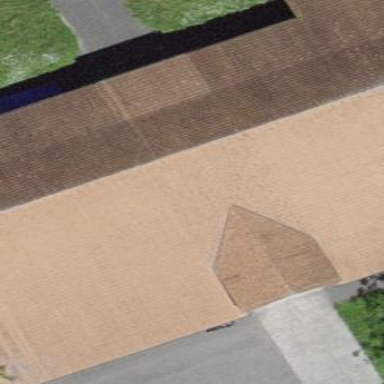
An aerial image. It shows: Building with half-hipped roof.